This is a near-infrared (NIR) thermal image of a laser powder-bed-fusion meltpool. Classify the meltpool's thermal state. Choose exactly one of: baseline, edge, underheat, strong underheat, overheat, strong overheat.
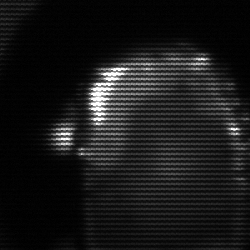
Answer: baseline